Aerial crown-view tile of a tropical tree (Barro Colorado Island, Panama), acquired 20241112:
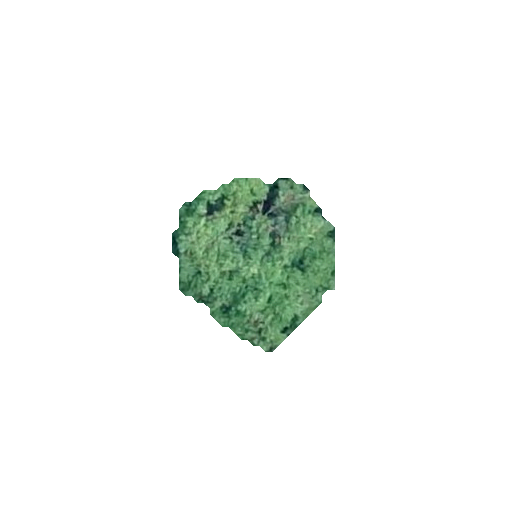
Species: Pouteria stipitata
GBIF accepted scientific name: Pouteria stipitata
Crown area: 31.667 m²